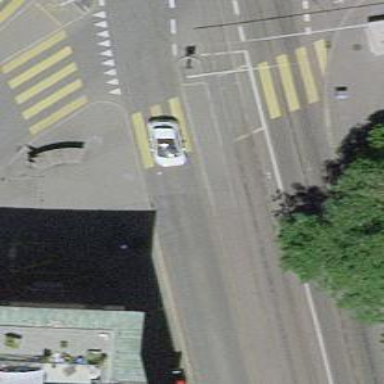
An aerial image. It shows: Kerb serving as barrier.